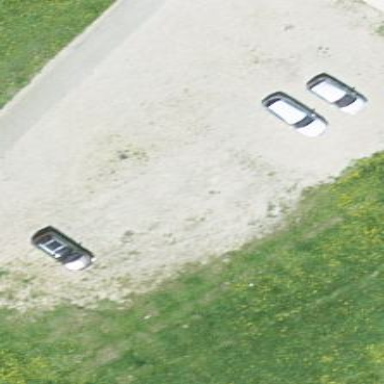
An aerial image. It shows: Parking area with ground surface. It has parking aisles.